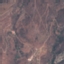
Land use / land cover: HerbaceousVegetation